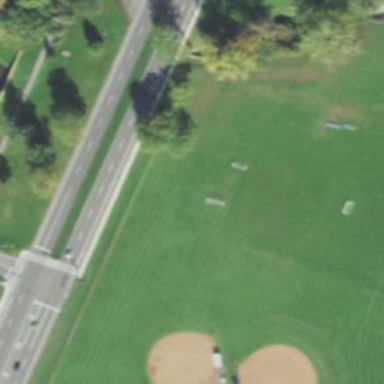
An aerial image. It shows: Baseball pitch for leisure land.